Question: I've been thinking about what is the best way to do my datagridview math. I have this datagridview which I need to go row by row multiplying column "castka" with pocet" and then + the next row then + next row until Im on the end and then display the final value in textBox. As I'm beginner in c# and sql I wanted to discuss this with you for first. (codes are welcome :) )
thank you so much.
This is how my table looks like.
Would someone recommend me something please?

'''
void calculateProductTwoColumns(int castkaIndex, int pocetIndex)
{
double[] outVals = new double[tot_rows + 1]; //Array including product of both columns per row
int curRow = 0;
foreach (DataGridViewRow row in dtg_ksluzby.Rows)
{
curRow = curRow + 1;
outVals[curRow] = (double)row.Cells[4].Value * (double)row.Cells[6].Value;
// MessageBox.Show(""+ outVals.ToString());
kpriplac.Text = outVals.ToString();
}
}
'''
this is how I call it on form_load
'''
calculateProductTwoColumns( 4, 6);
'''
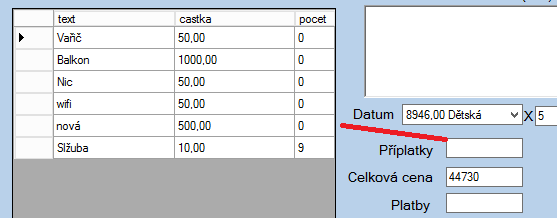
Answer: 'DataGridView' is a control for data-displaying purposes; if you want to perform any kind of mathematical operation you would have to create an algorithm to retrieve the data and carry out the calculations. If you are getting the data from a DB, it would be quicker to perform the operations by relying on queries. Iterating through the cells is not too difficult, neither writing to a 'TextBox'; here you have a sample function performing both actions (between 'dataGridView1' and 'textBox1'):
'''
private void calculateSumColumn(int curColumn)
{
double valueCurColumn = 0;
foreach (DataGridViewRow row in dataGridView1.Rows)
{
valueCurColumn = valueCurColumn + (double)row.Cells[curColumn].Value;
}
textBox1.Text = valueCurColumn.ToString();
}
'''
Applied to your specific case:
'''
private void calculateProductTwoColumns(int castkaIndex, int pocetIndex, int tot_rows)
{
double[] outVals = new double[tot_rows + 1]; //Array including product of both columns per row
int curRow = 0;
foreach (DataGridViewRow row in dataGridView1.Rows)
{
curRow = curRow + 1;
outVals[curRow] = (double)row.Cells[castkaIndex].Value * (double)row.Cells[pocetIndex].Value;
}
}
'''